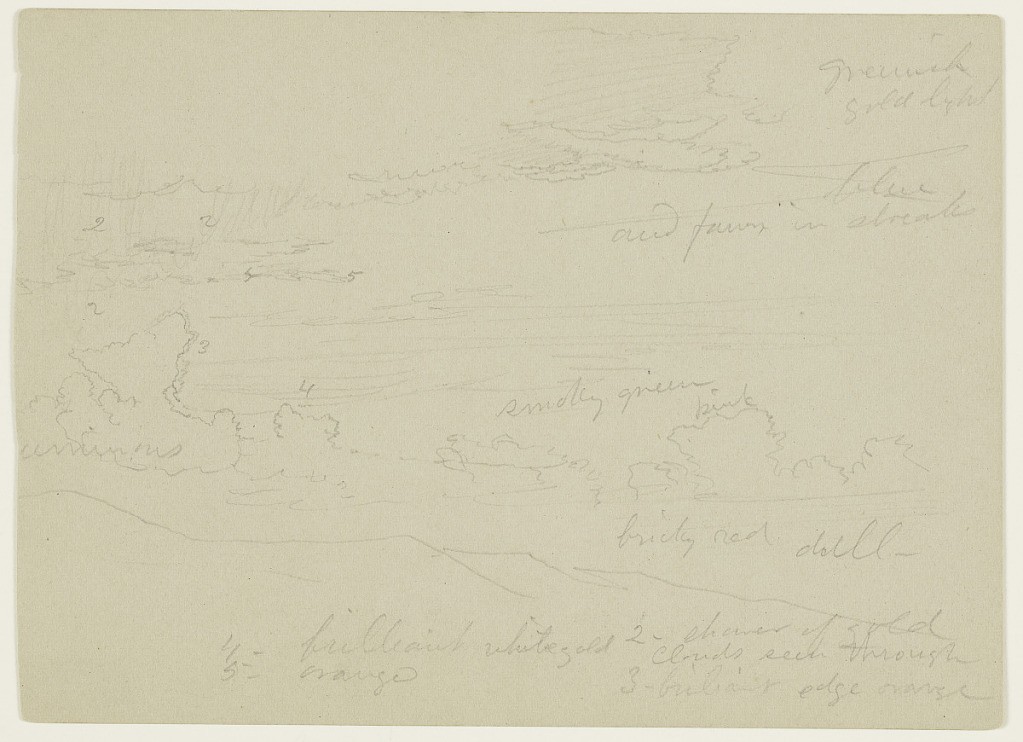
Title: Evening Rain over the Catskills, Hudson, New York
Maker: Frederic Edwin Church, American, 1826–1900
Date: August 1871
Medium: Graphite on gray-green wove paper; verso: graphite
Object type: Drawing
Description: Landscape and atmosphere sketch showing a view of rain over the Catskills on a summer evening, viewed from the artist's property near Hudson, New York. At upper left, rain showers fall from a large, puffy cloud and are illuminated by the sun, which is behind a billowing tower that is brightly backlit at center left. Other puffy and hazy clouds extend to the right, over the northern portion of the Catskill Escarpment. Acra Point and Windham High Peak are shown beside each other at lower center.

Verso: Landscape and atmosphere sketch showing a view of large, billowing cloud banks above the Catskill Mountains, viewed from the artist's property near Hudson, New York. At upper center, a long, dark bank of clouds extends horizontally across the sky, above another puffy cloud that hangs just over a loosely rendered mountain range at lower center. The largest prominence may be Overlook Mountain.